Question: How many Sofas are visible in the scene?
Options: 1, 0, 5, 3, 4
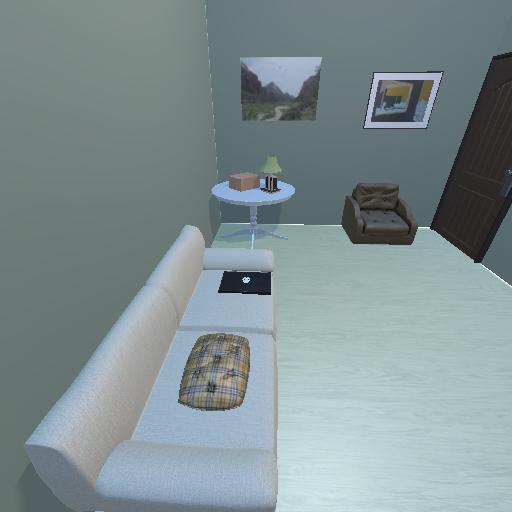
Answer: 1